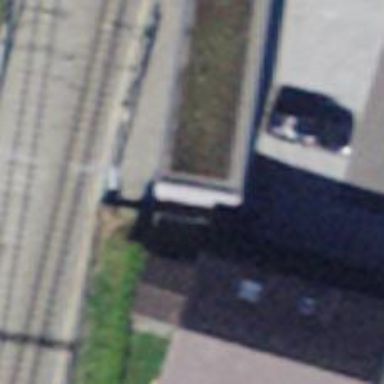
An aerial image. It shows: Narrow-gauge railway siding with contact lines for electrification.